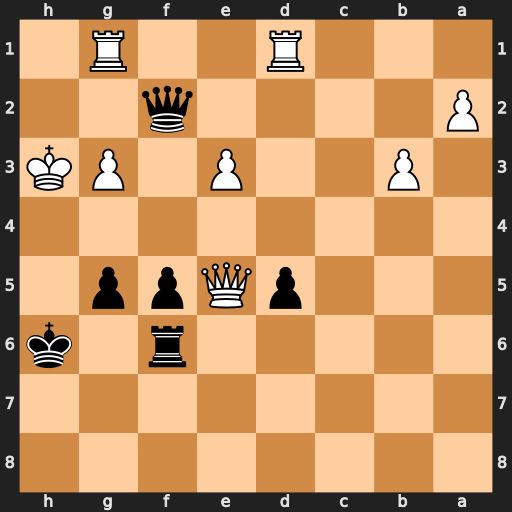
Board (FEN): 8/8/5r1k/3pQpp1/8/1P2P1PK/P4q2/3R2R1
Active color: b
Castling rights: -
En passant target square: -
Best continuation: g4+ Kh4 Qh2#